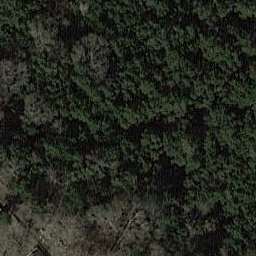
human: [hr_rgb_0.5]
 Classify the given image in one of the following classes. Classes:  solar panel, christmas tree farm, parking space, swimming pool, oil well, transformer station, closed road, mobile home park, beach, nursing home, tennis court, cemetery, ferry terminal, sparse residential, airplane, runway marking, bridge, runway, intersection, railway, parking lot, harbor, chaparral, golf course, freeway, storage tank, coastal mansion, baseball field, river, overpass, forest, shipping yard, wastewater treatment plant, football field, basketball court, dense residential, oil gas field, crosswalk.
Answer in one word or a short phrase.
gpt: forest